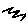
Label: zigzag